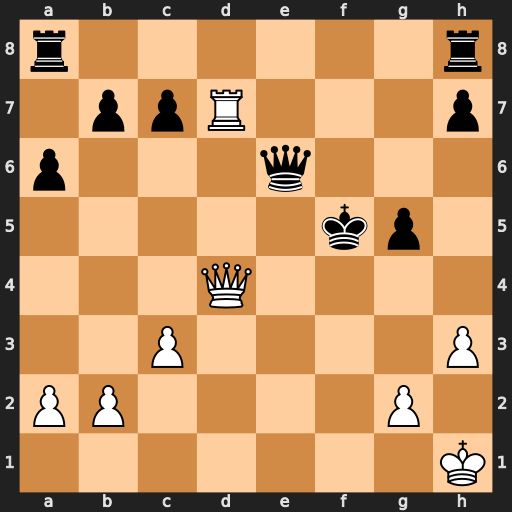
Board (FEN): r6r/1ppR3p/p3q3/5kp1/3Q4/2P4P/PP4P1/7K
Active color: w
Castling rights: -
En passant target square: -
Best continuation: g4+ Kg6 Qg7#